Question: I am using a jQuery dialog to display google maps but when the event is called to load the dialog it sometimes displays part of the map, other times it will show the full map as expected.
It will show as follows:-

Here is the code:-
'''
<script>
function initialize()
{
var mapProp = {
center:new google.maps.LatLng(52.781059,-1.211027),
disableDefaultUI: true,
zoom:16,
mapTypeId:google.maps.MapTypeId.ROADMAP
};
var map=new google.maps.Map(document.getElementById("map-canvas")
,mapProp);
}
google.maps.event.addDomListener(window, 'load', initialize);
</script>
'''
---
'''
$('body').keyup(function (e) {
if (e.keyCode == 77 && $("#booking-docket").dialog("isOpen") === false) {
$("#google-map").dialog('open');
}
});
$("#google-map").dialog({ autoOpen: false, resizable: false, draggable: true, show: { effect: 'drop', direction: "left" }, hide: 'slide', position: "right top", height: 300, width: 500, resizeStop: function (event, ui) { google.maps.event.trigger(map, 'resize') },
open: function (event, ui) { google.maps.event.trigger(map, 'resize'); } })
setTimeout( initialize(),1200);
//setTimeout(google.maps.event.trigger(map, 'resize'),6200);
$("#google-map").parent().find(".ui-dialog-titlebar").hide();
'''
I have looked everywhere for a fix but can't find anything that has worked. I have tried:-
'''
initialize());
google.maps.event.trigger(map, 'resize');
'''
and have tried adding the following to the dialog open event:-
'''
resizeStop: function (event, ui) { google.maps.event.trigger(map, 'resize') },
'''
but none of the above is working.
Any suggestions?
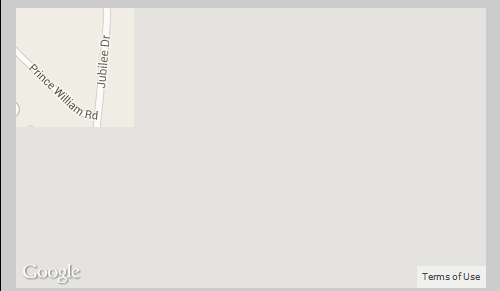
Answer: As suggested in my comment, you're better off creating the map inside the dialog. Still needs refining regarding the size of the canvas (needs to factor in the scroll bars of the dialog), but you get the idea.
<URL>
HTML:
'''
<div id="dialog">
<div id="map-canvas"></div>
</div>
'''
JS:
'''
var map;
function initialize()
{
var mapOptions =
{
center: new google.maps.LatLng(40.729884, -73.990988),
zoom: 18,
mapTypeId: google.maps.MapTypeId.ROADMAP,
streetViewControl: false
};
map = new google.maps.Map(document.getElementById('map-canvas'), mapOptions);
}
$("#dialog").dialog(
{
resizable: true,
draggable: true,
show: { effect: 'drop', direction: "left" },
hide: 'slide', position: "right top", height: 300, width: 500,
resizeStop: function (event, ui)
{
$("#map-canvas").css({height:ui.size.height, width : ui.size.width});
google.maps.event.trigger(map, 'resize')
},
open: function (event, ui)
{
$("#map-canvas").css({height:300, width : 500});
initialize();
}
});
'''